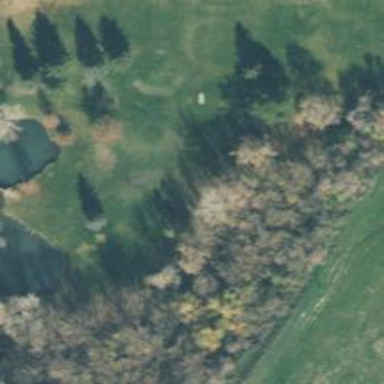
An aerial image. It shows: Disc golf hole.